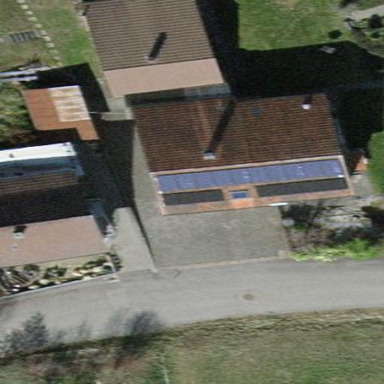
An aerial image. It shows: Detached building with gabled roof.